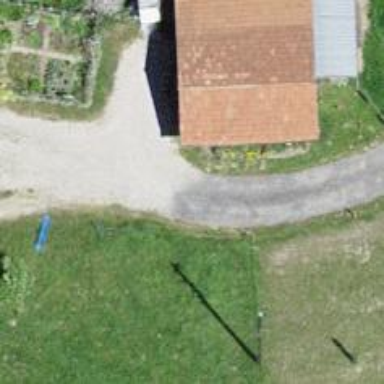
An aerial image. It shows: Rural barn.